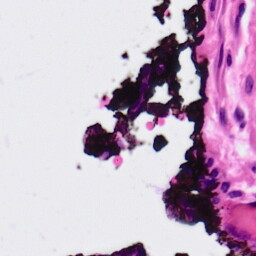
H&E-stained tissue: Ovarian